Question: I'm trying to use UIActivityViewController to share an image from my app. This is the source code:
'''
UIImage *sourceImage = [[UIImage alloc] initWithContentsOfFile:[[self currentMedia] path]];
NSArray *activityItems = @[sourceImage];
UIActivityViewController *avc = [[UIActivityViewController alloc] initWithActivityItems:activityItems applicationActivities:nil];
avc.excludedActivityTypes = [NSArray arrayWithObjects:UIActivityTypePrint, UIActivityTypeCopyToPasteboard, UIActivityTypeAssignToContact, UIActivityTypeSaveToCameraRoll, nil];
[self presentViewController:avc animated:YES completion:nil];
[avc release];
[sourceImage release];
'''
Everything works fine except for one issue: I don't see service names (Email, Twitter, Facebook etc) in the service picker. Look at the screenshot below:

Am I doing something wrong?
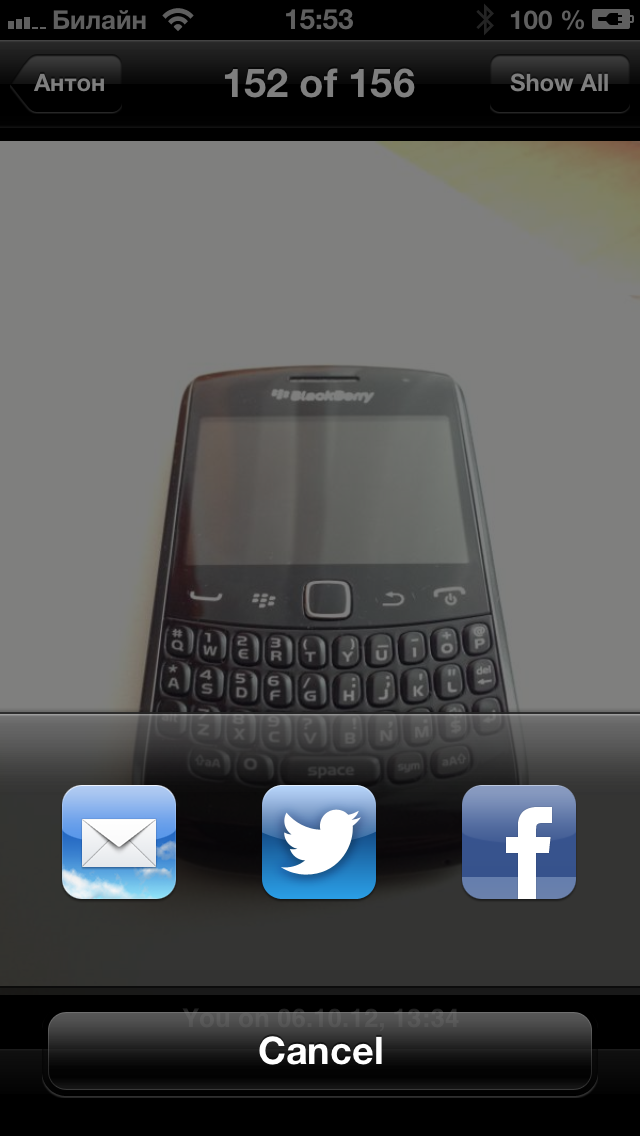
Answer: I am using ARC and don't have such problem. As far as UIActivityViewController is hardly rely on multithreading and blocks it is possible to affect some objects lifetime. So I would try to switch to ARC as recommends Apple or at least to make retained class property for 'UIActivityViewController'.